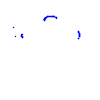
Particle: proton